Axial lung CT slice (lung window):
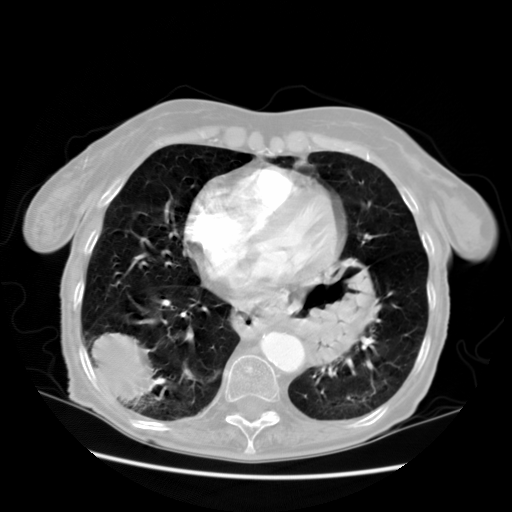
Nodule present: no